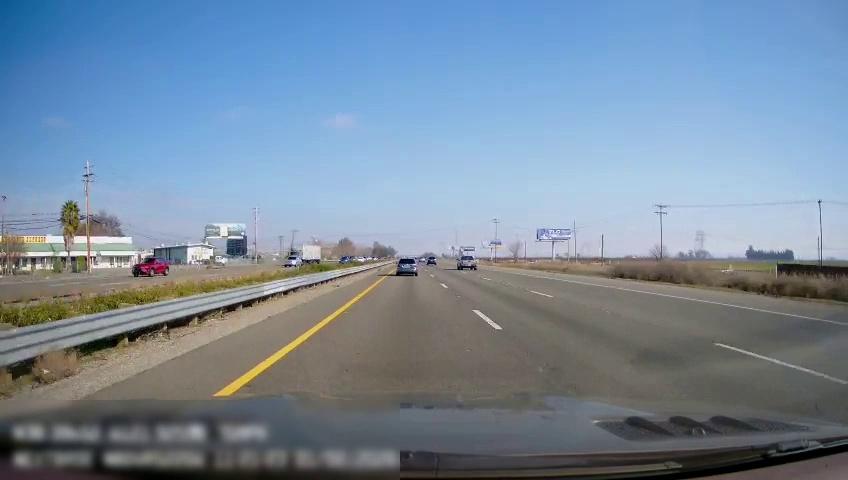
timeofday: Day
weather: Sunny
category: Drivable Space
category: Drivable Space
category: Vehicles | Car
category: Vehicles | Car
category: Vehicles | Car
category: Vehicles | Car
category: Vehicles | Truck
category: Vehicles | Car
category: Vehicles | Car
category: Vehicles | Truck
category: Lanes | Current Lane
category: Lanes | Current Lane
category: Lanes | Alternate Lane
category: Lanes | Alternate Lane
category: Lanes | Opposite Lane
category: Lanes | Opposite Lane